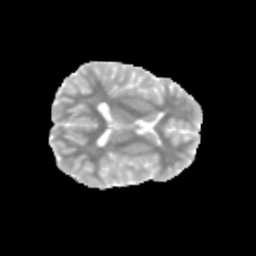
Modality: MD
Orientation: axial
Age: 13
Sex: female
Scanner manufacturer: siemens
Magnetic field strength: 3 T
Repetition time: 3.8 s
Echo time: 0.07 s